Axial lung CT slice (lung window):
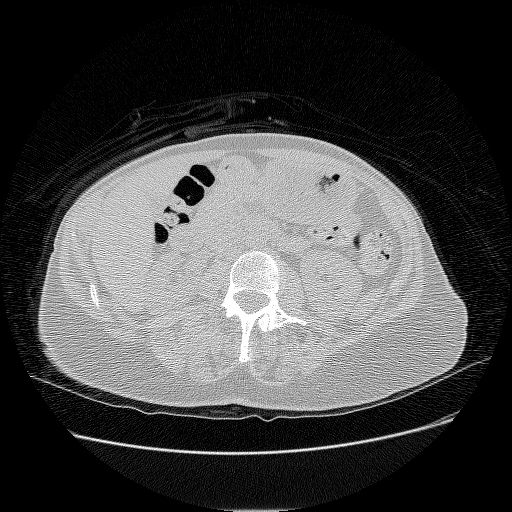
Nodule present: no